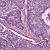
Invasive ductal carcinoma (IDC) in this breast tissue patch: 0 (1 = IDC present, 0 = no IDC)